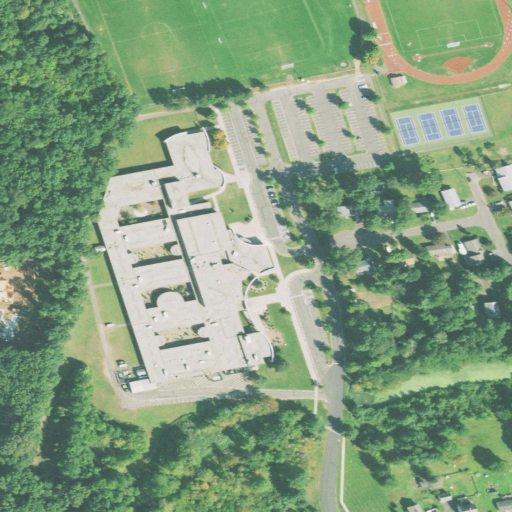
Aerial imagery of plain(s) in Connecticut named The Plains containing medium intensity development, low intensity development, open development, woody wetlands, deciduous forest, and high intensity development